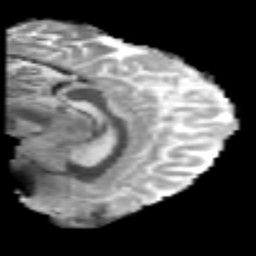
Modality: MD
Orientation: sagittal
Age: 32
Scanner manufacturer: philips
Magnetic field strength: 3 T
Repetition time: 8.6 s
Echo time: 0.127 s